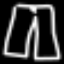
Label: pants